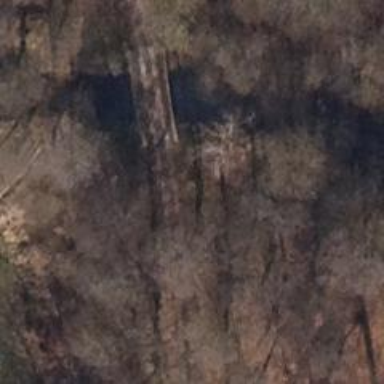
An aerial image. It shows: Culvert tunnel.